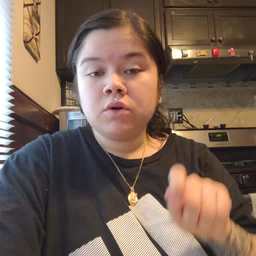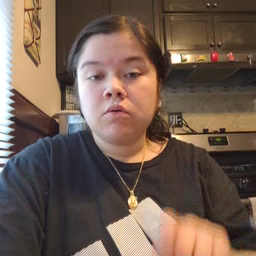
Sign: hot